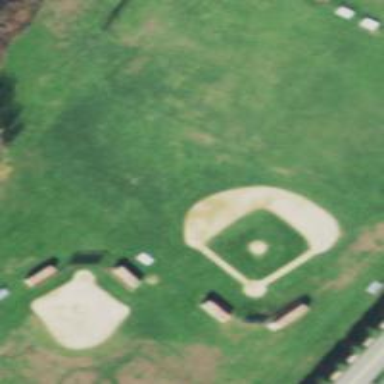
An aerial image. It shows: Baseball pitch for leisure and sports activities.